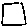
Label: square